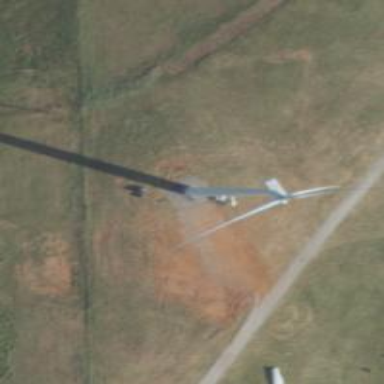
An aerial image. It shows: Wind generator in the form of horizontal axis wind turbine.